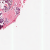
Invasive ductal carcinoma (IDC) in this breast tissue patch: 0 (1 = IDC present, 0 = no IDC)